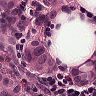
Metastatic tissue present: yes